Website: macys
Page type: delivery-shipping
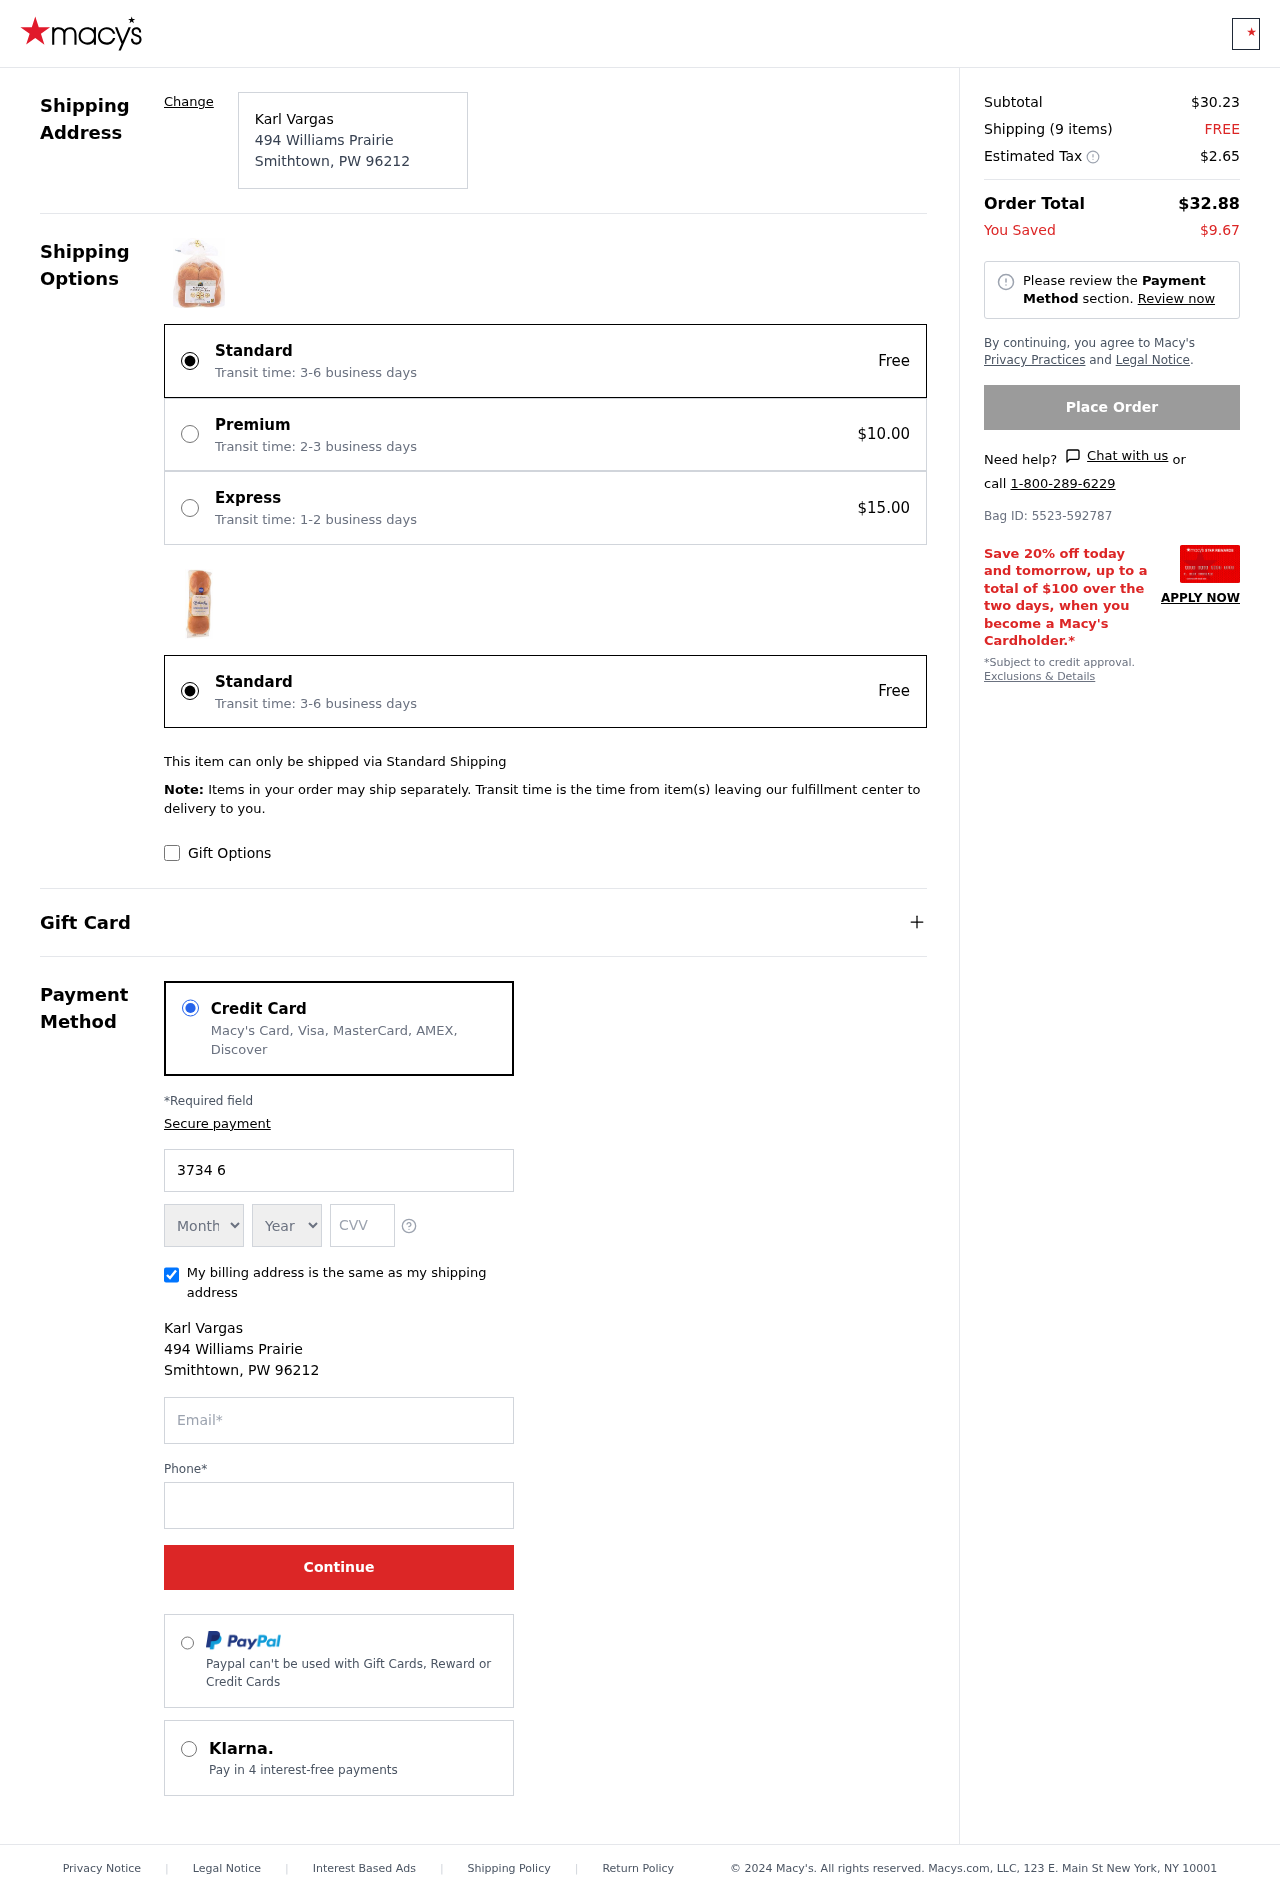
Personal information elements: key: PII_CARD_EXPIRY_MONTH
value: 11
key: PII_CARD_EXPIRY_YEAR
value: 30
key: PII_CITY
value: Smithtown
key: PII_CITY_STATE_ZIP
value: Smithtown, PW 96212
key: PII_FULLNAME
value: Karl Vargas
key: PII_POSTCODE
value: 96212
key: PII_STATE_ABBR
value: PW
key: PII_STREET
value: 494 Williams Prairie
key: PII_CARD_NUMBER
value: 3734 6608 3396 053
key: PII_CARD_CVV
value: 8573
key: PII_EMAIL
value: kvargas@gmail.com
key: PII_PHONE
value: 4247562822
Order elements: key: ORDER_SUBTOTAL
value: $30.23
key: ORDER_NUM_ITEMS
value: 9
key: ORDER_SHIPPING_COST
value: FREE
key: ORDER_TAX
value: $2.65
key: ORDER_TOTAL
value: $32.88
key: ORDER_SAVINGS
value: $9.67
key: ORDER_BAG_ID
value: Bag ID: 5523-592787